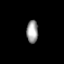
Tissue: prostate
Cell type: T cells
Senescence score: 0.3277
Nuclear area (px): 254
Mean DAPI intensity: 158.555